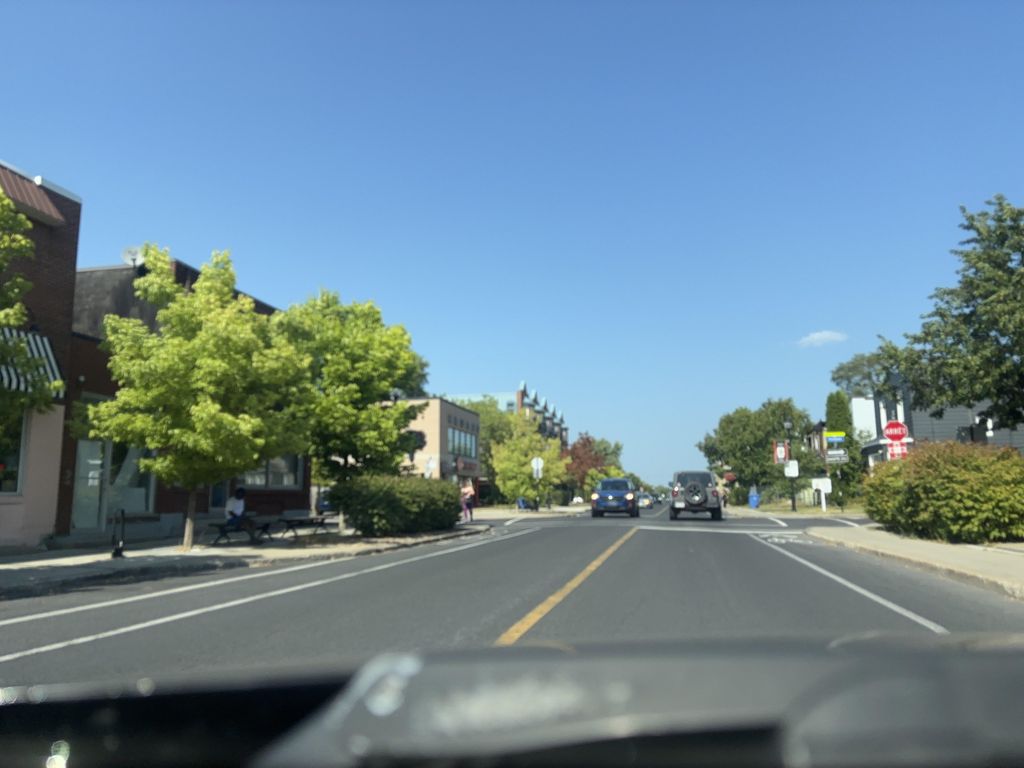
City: montreal